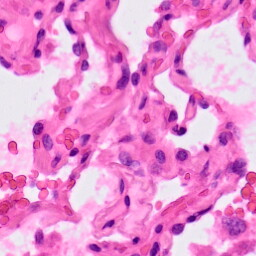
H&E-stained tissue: Lung